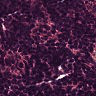
Metastatic tissue present: no